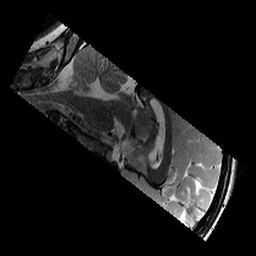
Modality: T2w
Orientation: sagittal
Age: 10
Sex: male
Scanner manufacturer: siemens
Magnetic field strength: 3 T
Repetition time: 9.23 s
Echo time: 0.067 s